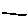
Label: line